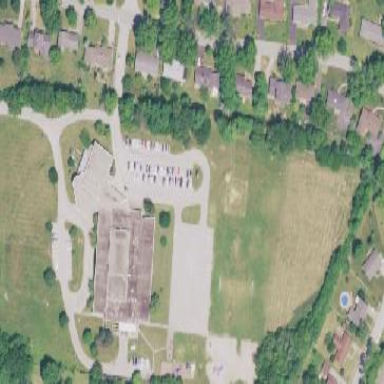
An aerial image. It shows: School.